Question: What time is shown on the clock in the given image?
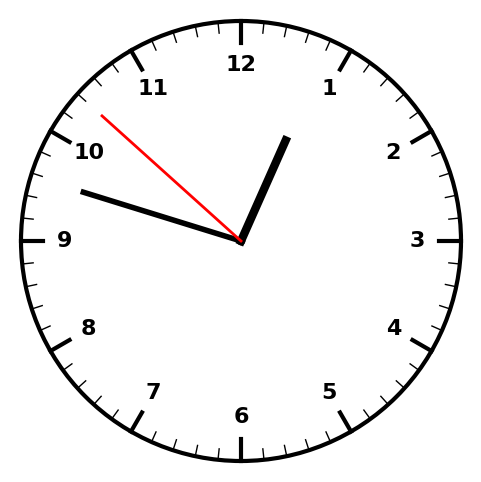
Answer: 12:47:52